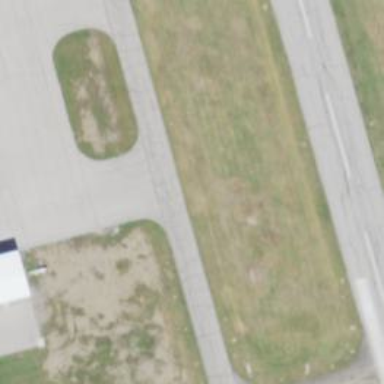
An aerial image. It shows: Asphalt taxiway in the airport.